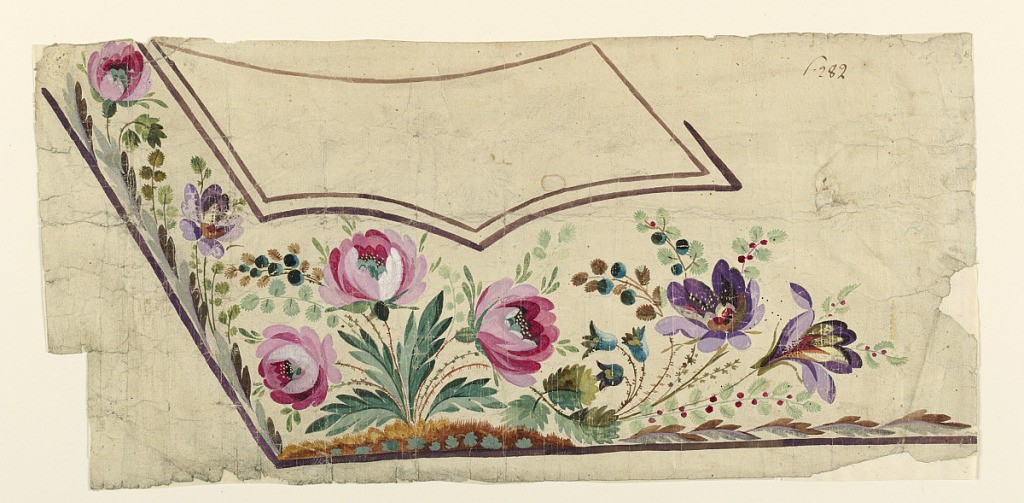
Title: Design for the Embroidery of a Man's Waistcoat
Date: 1775–1785
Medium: Brush and watercolor on paper
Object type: Drawing
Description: Lower left section of a waistcoat. Below the pocket, rising from the border, large flower motifs. Outline of pocket, with no design indicated.